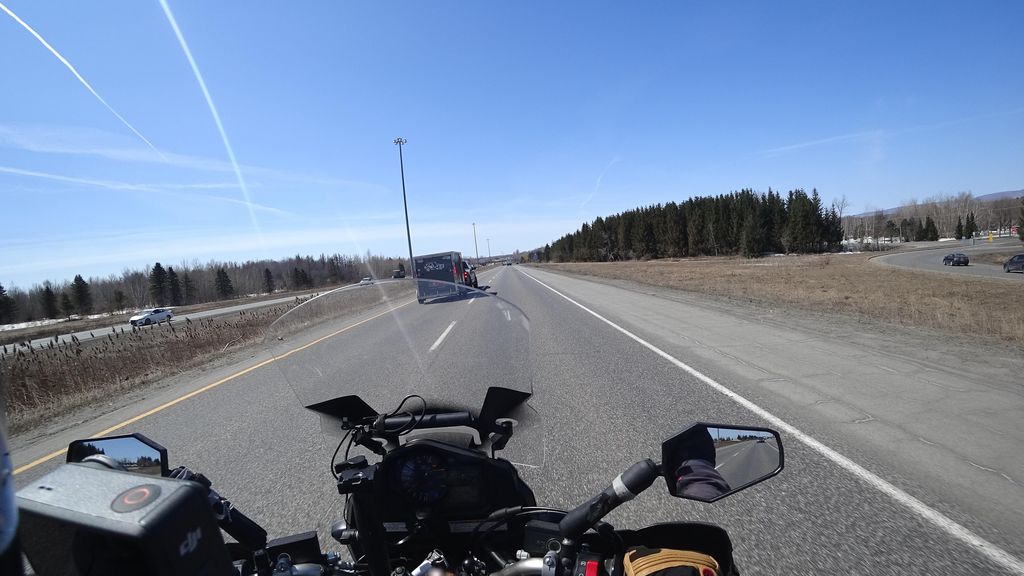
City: quebec_city